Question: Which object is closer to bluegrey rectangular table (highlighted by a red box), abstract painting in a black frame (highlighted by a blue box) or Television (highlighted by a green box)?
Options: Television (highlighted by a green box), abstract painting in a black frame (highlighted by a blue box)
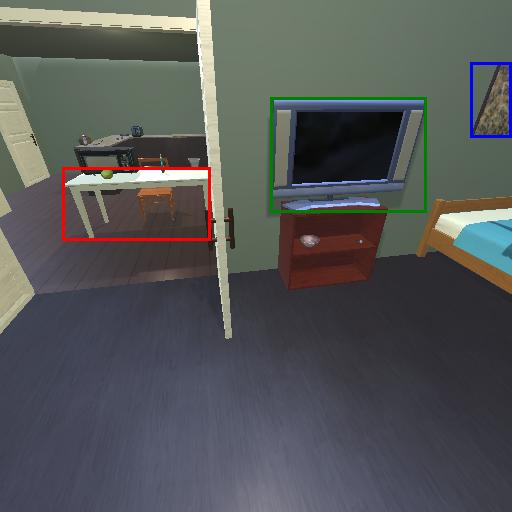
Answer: Television (highlighted by a green box)